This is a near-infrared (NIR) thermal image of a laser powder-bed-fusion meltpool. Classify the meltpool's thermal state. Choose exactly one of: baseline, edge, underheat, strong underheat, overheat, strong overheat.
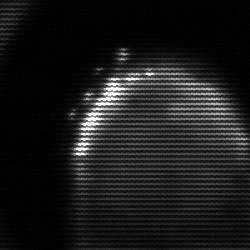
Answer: edge